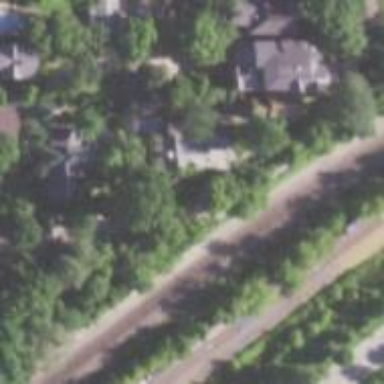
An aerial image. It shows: Alleyway designated as service road.